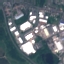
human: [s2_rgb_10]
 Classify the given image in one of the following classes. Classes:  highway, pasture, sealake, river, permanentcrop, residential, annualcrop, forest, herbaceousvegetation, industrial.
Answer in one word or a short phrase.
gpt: Industrial